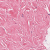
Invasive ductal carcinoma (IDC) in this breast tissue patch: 0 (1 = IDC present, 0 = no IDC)